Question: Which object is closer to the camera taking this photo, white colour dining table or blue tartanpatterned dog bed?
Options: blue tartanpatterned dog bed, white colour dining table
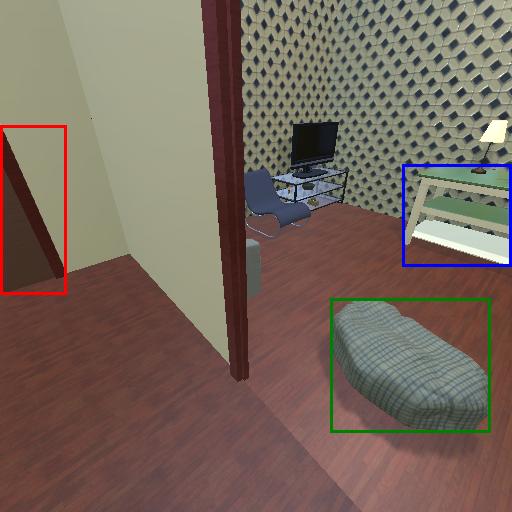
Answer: blue tartanpatterned dog bed